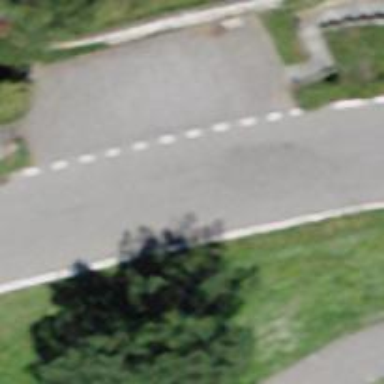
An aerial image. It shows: Pedestrian road.